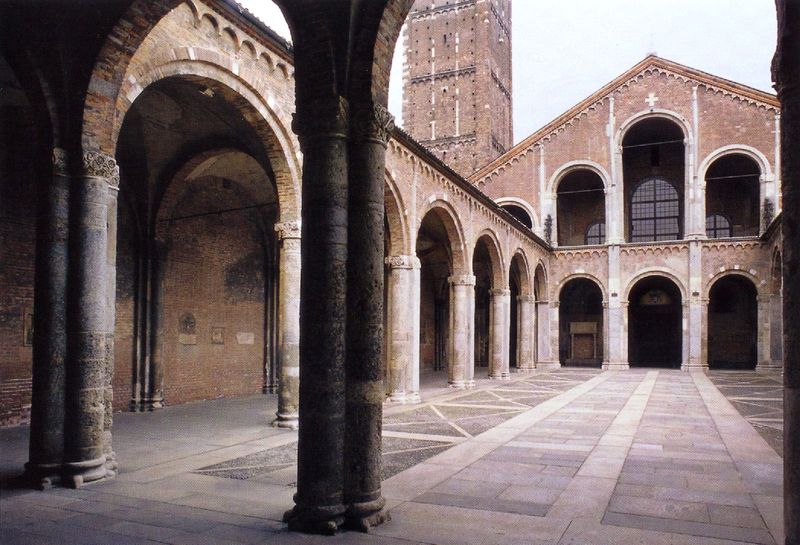
Titel: S. Ambrogio in Mailand
Standort: Mailand (EU - I)
Schlagwörter: himmel, schatten, wolken, fenster, glas, licht, pfeiler, säule, säulen, gebäude, rot, muster, architektur, stein, steine, gitter, kirche, boden, renaissance, turm, farbig, bogen, fassade, pflaster, giebel, mauer, ziegel, backstein, hof, platz, pilaster, rundbogen, foto, fotografie, photographie, bögen, gang, innenhof, kolonnade, kloster, kreuz, dom, kathedrale, photo, fries, obergaden, mauern, rundbögen, historismus, abtei, steinboden, pisa, toscana, säulengang, bauwerk, kreuzgang, romanisch, arkadengang, bogengang, architekur, säülen, saäulen, miricle